Field crop: maize
Growth stage: 2
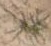
Species: salsola